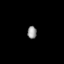
Tissue: prostate
Cell type: T cells
Senescence score: 0.3073
Nuclear area (px): 112
Mean DAPI intensity: 149.946